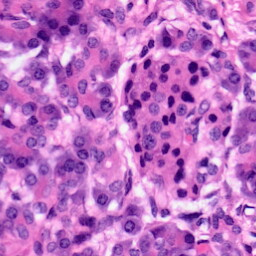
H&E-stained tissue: Pancreatic